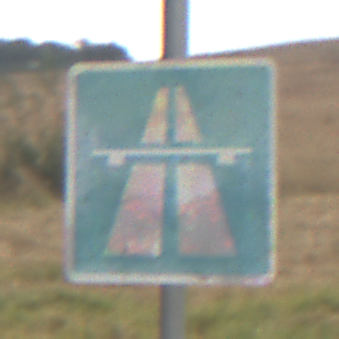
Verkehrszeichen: Autobahn
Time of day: MorningAfternoon
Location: Outdoor (Nature)
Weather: Overcast
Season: NotSpecified
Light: Natural